You are looking at the short-time Fourier spectrogram of a bearing's acceleration signal. Based on the visible evidence, which condition applies: normal, inner_race, outer_race, ball?
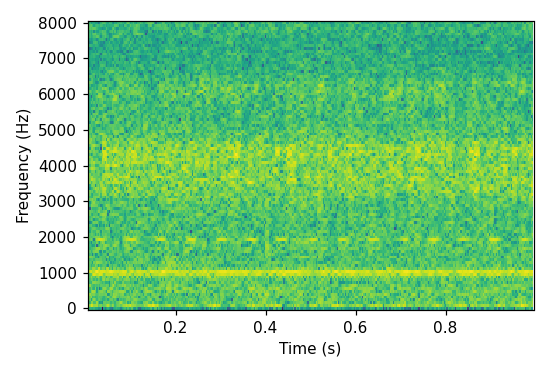
Answer: normal